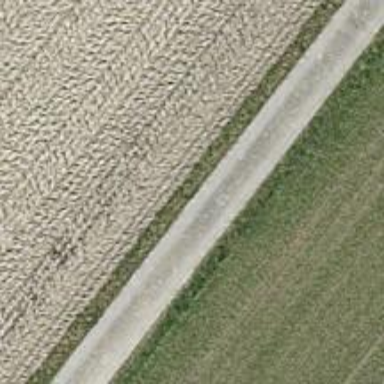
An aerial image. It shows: Well-maintained track road with grade 1 tracktype.